Interaction volume radius: 5 \u00c5
Interaction volume height: 35 \u00c5
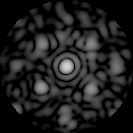
Disorder parameter: 0.593